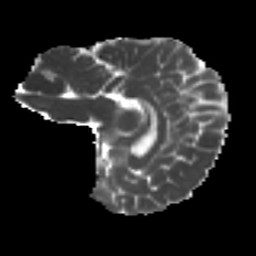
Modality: MD
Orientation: sagittal
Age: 28
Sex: female
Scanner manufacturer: ge
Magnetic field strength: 3 T
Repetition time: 7.8 s
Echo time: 0.0606 s